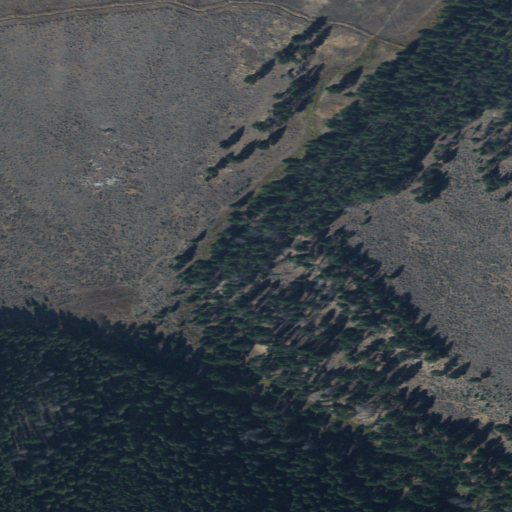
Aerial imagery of valley in Montana named Mammoth Gulch containing evergreen forest, shrub, and grassland